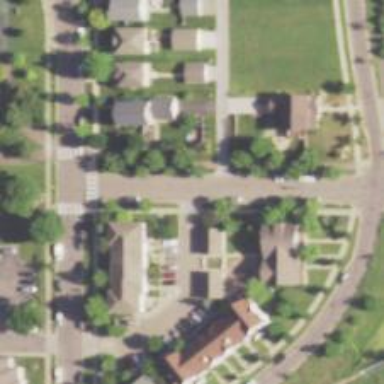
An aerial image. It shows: Residential road with sidewalk on the left side.